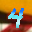
Label: 4